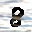
Label: 8